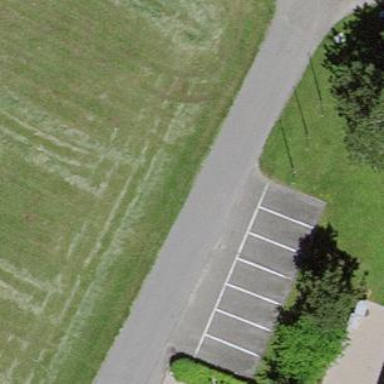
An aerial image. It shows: Parking area with surface.